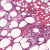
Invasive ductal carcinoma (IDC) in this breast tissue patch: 0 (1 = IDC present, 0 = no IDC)